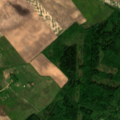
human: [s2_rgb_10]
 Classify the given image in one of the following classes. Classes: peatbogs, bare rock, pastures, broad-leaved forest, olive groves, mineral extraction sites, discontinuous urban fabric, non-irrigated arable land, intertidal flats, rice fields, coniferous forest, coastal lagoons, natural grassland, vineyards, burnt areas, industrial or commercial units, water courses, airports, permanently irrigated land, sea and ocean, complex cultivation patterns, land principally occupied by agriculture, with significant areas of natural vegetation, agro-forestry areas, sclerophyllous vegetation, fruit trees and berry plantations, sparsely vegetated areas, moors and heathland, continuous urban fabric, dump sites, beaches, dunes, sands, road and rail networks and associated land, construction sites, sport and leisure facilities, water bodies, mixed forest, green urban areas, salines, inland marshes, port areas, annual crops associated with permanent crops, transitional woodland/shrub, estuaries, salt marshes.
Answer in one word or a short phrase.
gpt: non-irrigated arable land, complex cultivation patterns, broad-leaved forest, mixed forest, transitional woodland/shrub